Aerial crown-view tile of a tropical tree (Barro Colorado Island, Panama), acquired 20241216:
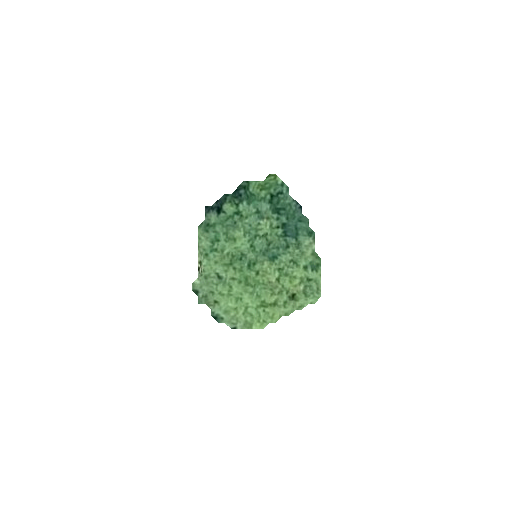
Species: Alseis blackiana
GBIF accepted scientific name: Alseis blackiana
Crown area: 21.042 m²